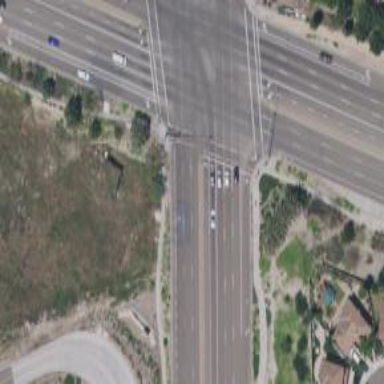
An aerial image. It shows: Tertiary road with asphalt surface and separate sidewalk.